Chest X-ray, PA view. Patient: 33 years old, sex F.
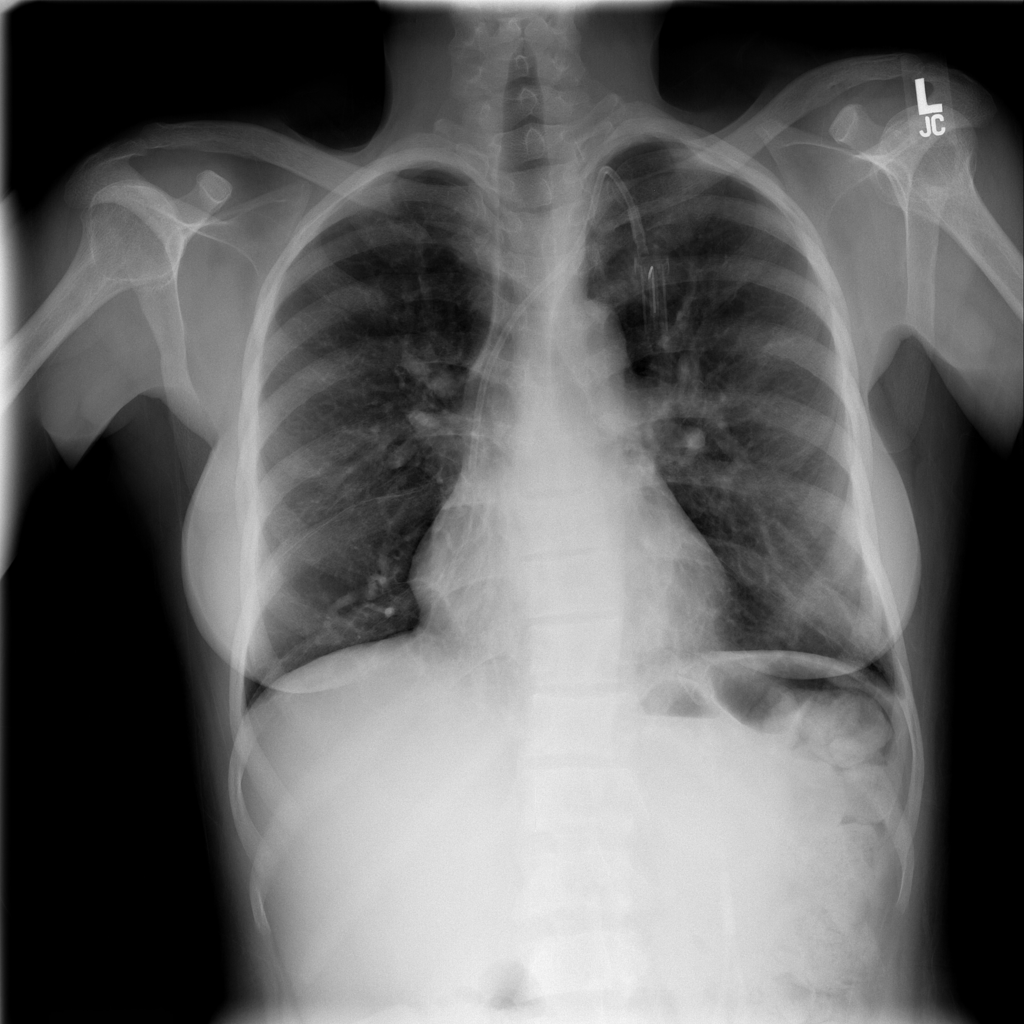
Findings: No Finding